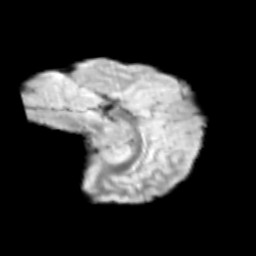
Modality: T2w
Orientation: sagittal
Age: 10
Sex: male
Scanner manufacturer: siemens
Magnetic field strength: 3 T
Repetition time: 3.8 s
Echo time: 0.07 s